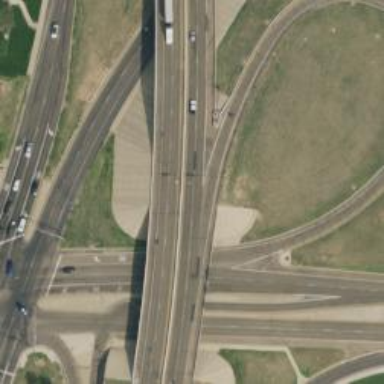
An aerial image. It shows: Secondary road that functions as expressway.